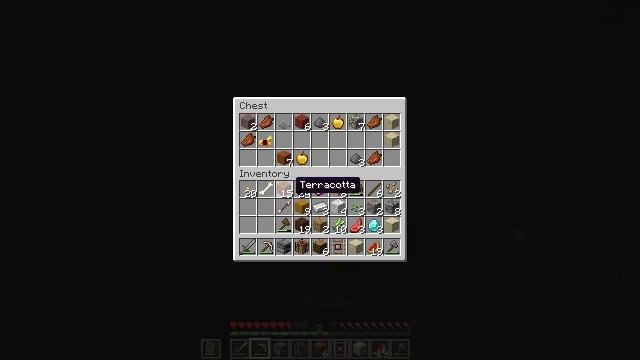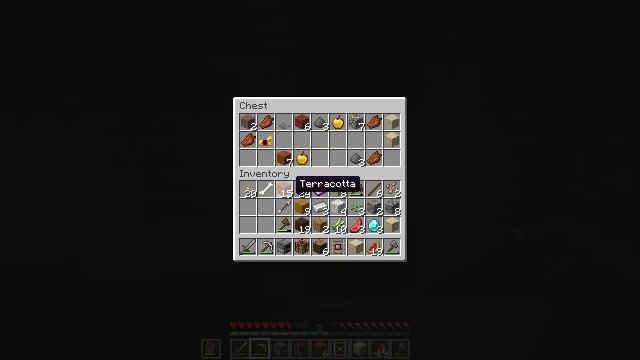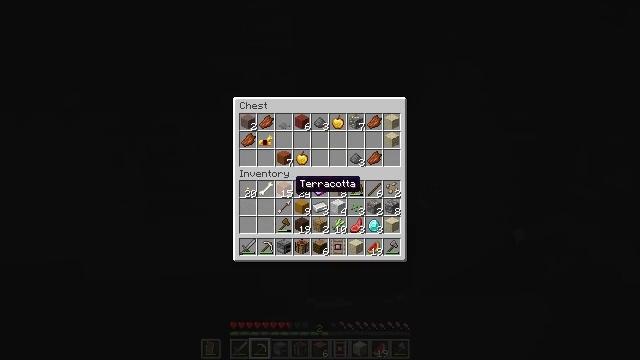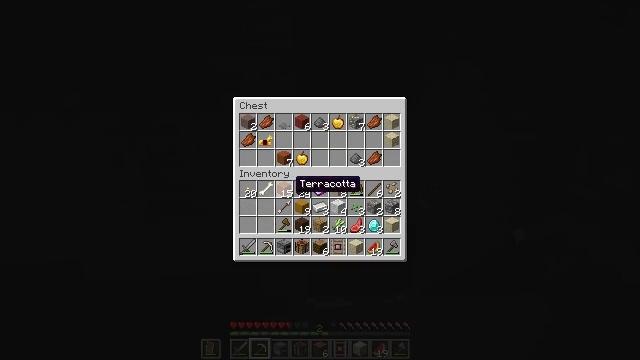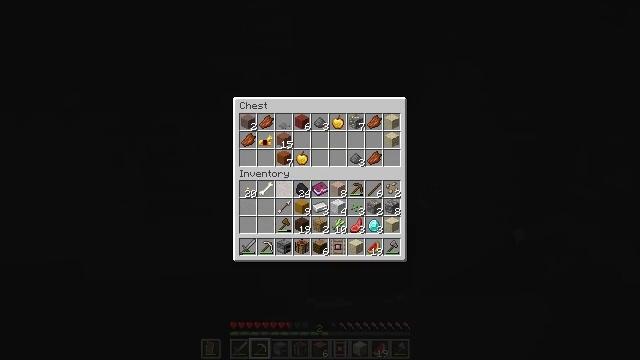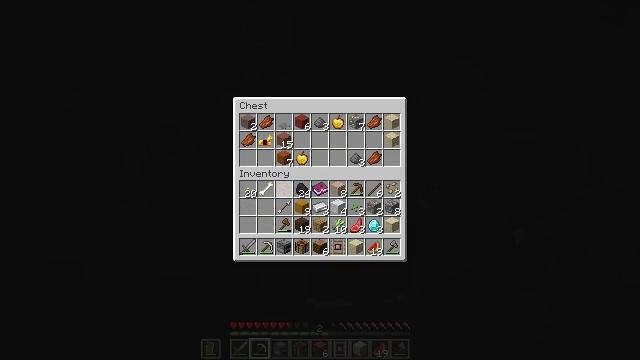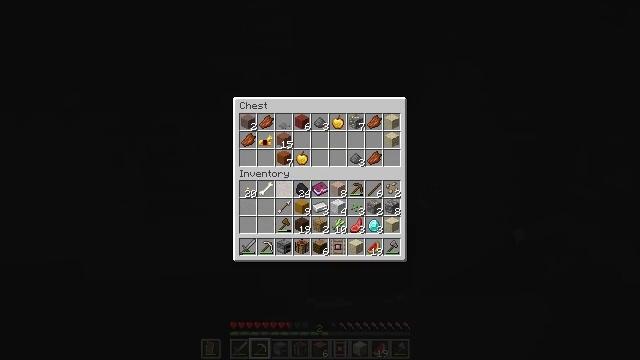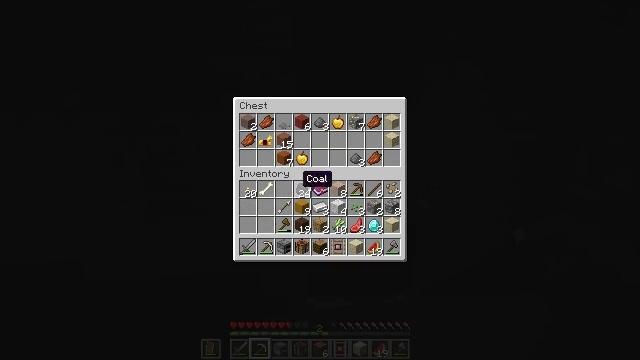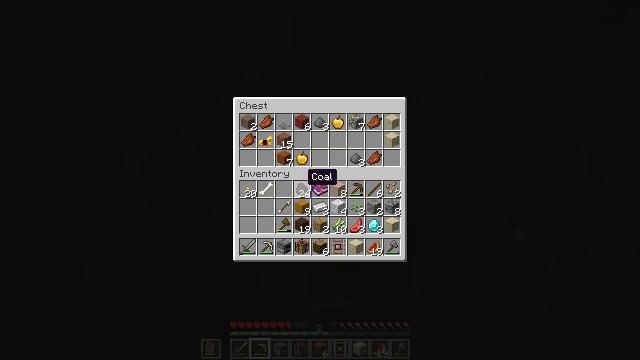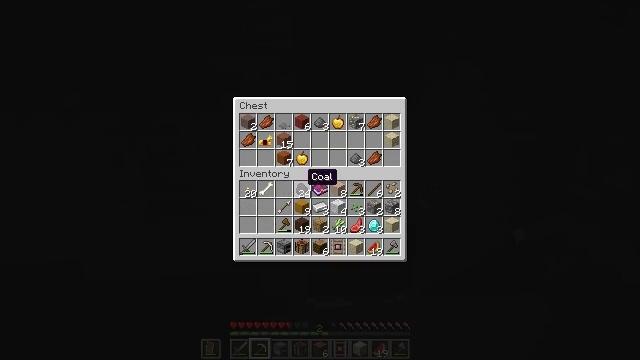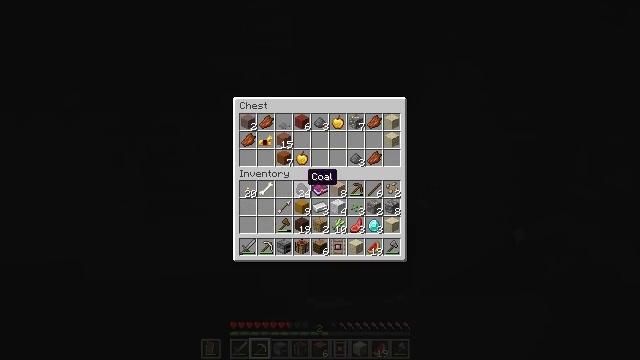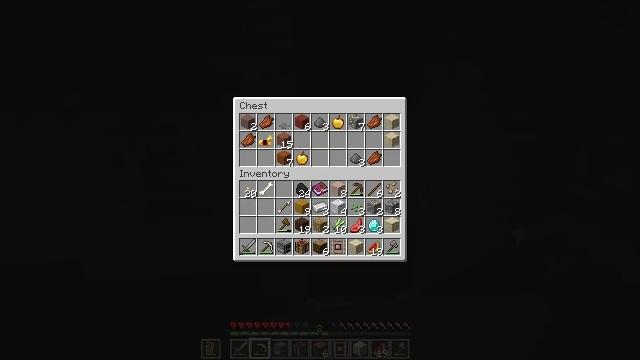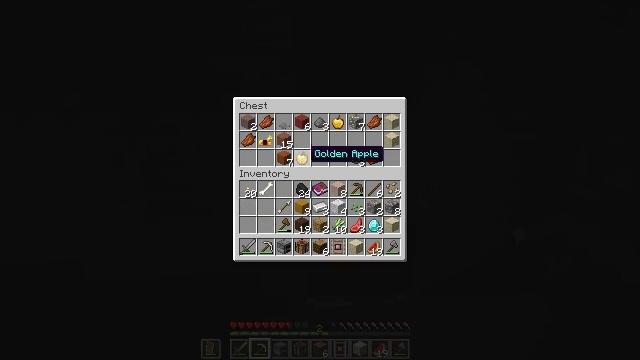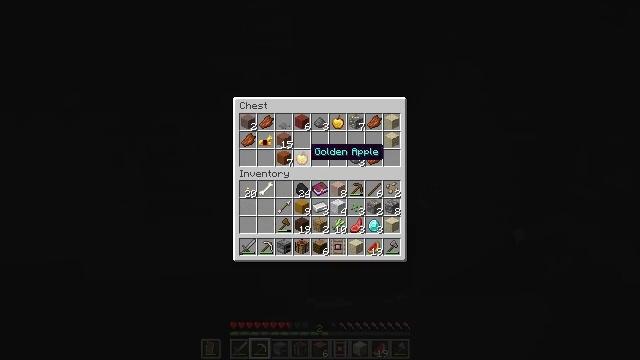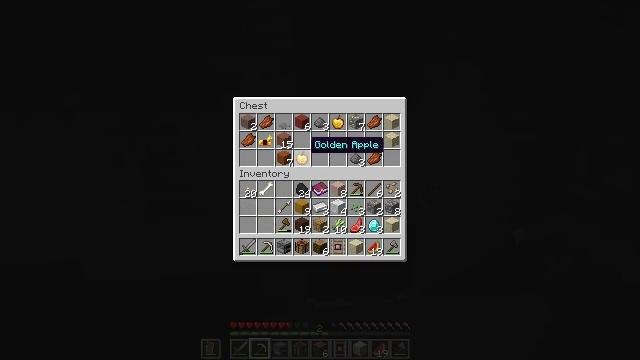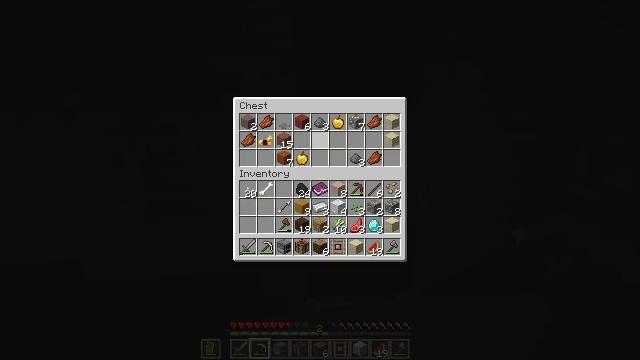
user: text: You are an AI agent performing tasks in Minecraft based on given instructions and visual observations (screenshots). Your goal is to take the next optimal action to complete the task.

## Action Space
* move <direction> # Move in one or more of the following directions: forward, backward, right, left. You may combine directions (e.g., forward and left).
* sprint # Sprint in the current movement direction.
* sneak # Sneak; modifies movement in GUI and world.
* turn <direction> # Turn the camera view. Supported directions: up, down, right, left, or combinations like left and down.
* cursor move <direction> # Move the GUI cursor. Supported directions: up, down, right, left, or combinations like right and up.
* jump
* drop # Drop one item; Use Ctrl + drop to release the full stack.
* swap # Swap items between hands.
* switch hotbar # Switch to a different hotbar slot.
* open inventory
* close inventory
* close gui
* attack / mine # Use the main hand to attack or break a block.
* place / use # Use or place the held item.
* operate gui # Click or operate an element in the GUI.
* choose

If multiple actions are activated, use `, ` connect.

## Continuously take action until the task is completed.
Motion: motion action
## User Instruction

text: Recycle the cut sandstone for building.
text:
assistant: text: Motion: sneak
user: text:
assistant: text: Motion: sneak
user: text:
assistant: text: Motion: sneak
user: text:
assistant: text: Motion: sneak, operate gui
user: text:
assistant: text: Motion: sneak, operate gui
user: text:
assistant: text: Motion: sneak
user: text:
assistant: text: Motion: sneak, cursor move right
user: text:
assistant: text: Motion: sneak
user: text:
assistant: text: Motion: sneak
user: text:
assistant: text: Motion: sneak
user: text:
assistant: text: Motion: sneak
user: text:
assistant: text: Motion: cursor move up
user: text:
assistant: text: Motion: cursor move up
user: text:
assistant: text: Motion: no_op
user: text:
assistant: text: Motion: cursor move up
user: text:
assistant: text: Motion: cursor move right and up
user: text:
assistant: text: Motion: cursor move right and up
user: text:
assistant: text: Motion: no_op
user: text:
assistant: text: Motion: no_op
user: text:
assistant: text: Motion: no_op
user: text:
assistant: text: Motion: cursor move right
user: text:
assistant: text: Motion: cursor move right
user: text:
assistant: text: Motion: no_op
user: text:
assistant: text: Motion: no_op
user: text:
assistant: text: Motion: no_op
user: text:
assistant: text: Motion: no_op
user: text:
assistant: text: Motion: operate gui
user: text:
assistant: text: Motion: operate gui
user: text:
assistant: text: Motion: operate gui
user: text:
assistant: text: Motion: operate gui